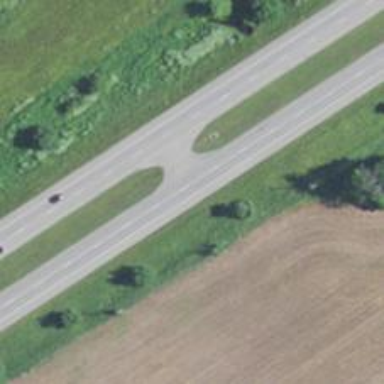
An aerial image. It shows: Primary highway.